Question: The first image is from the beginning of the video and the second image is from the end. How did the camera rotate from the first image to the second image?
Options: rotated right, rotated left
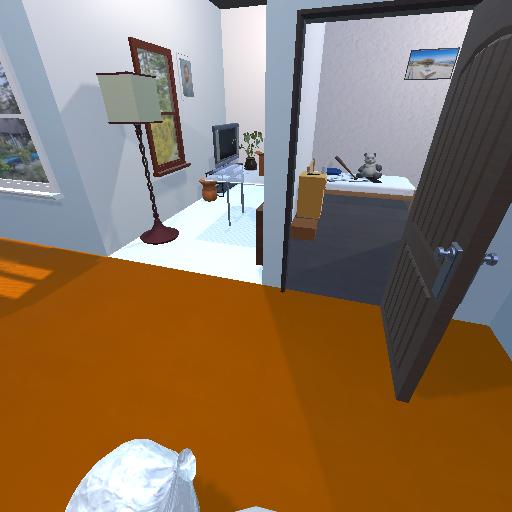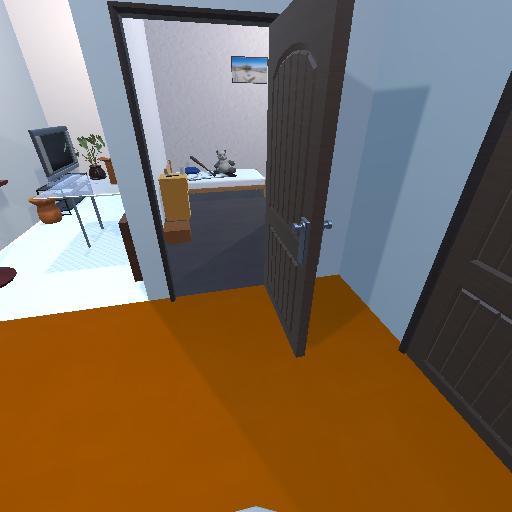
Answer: rotated right